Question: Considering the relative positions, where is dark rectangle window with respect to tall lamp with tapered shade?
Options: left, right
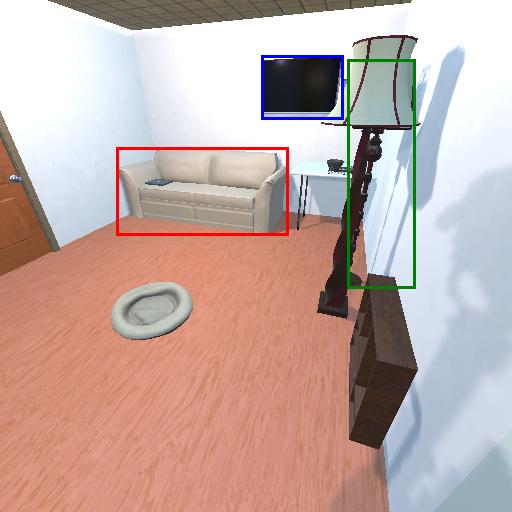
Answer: left